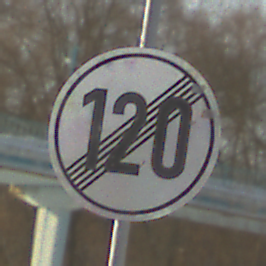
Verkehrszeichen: EndeGeschwindigkeit120
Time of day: MorningAfternoon
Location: Outdoor (Suburban)
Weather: PartlyCloudy
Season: NotSpecified
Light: Natural